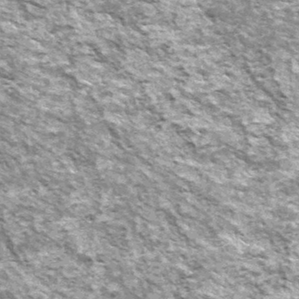
Label: frost